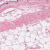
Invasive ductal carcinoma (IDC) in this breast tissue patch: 0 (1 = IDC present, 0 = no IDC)